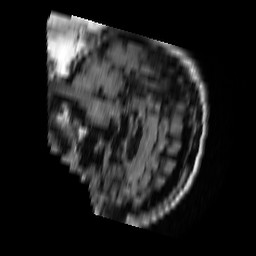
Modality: FLAIR
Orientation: sagittal
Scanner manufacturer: philips
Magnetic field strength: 1.5 T
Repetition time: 6 s
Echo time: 0.12 s